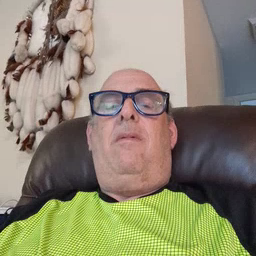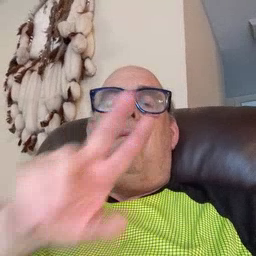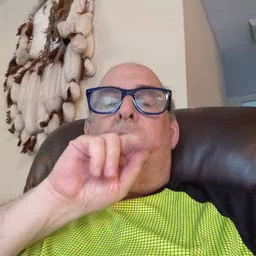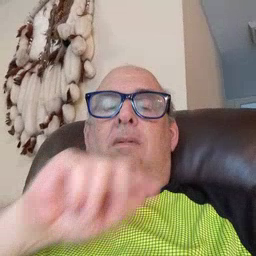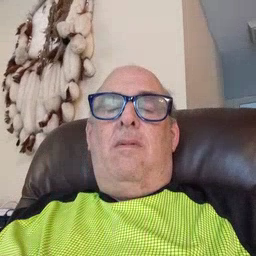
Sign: duck